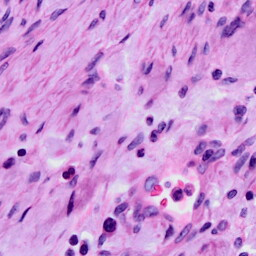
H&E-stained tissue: Cervix